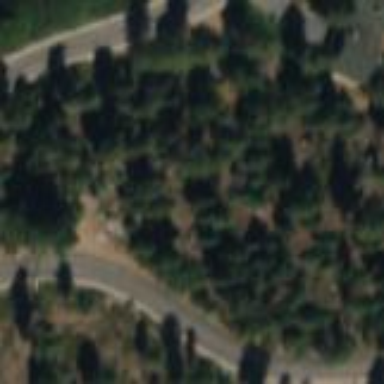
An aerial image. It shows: Evergreen woodland with needle-leaved trees.